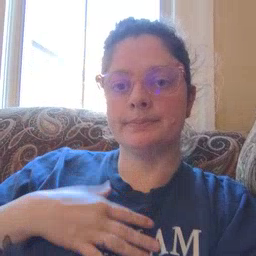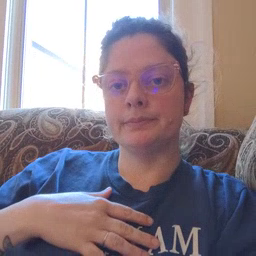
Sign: wait